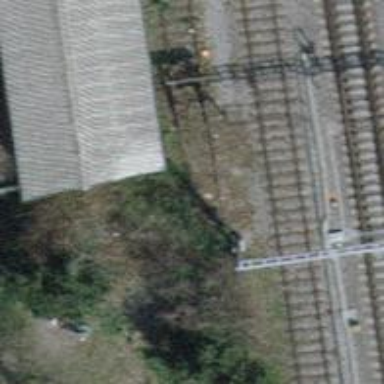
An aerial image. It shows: Railway buffer stop.